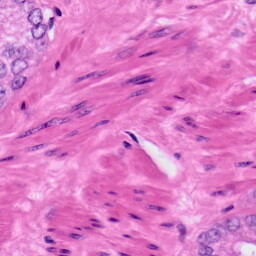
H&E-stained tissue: Prostate